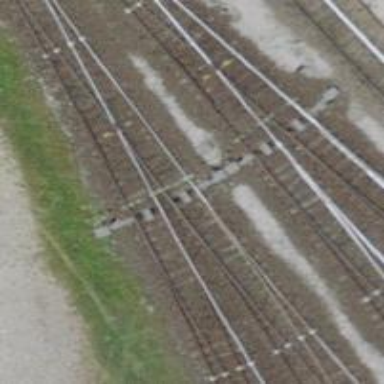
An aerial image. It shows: Railway yard with one track in service.